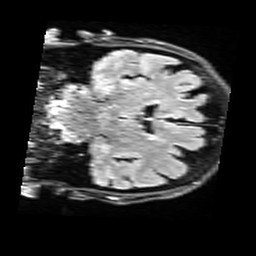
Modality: FLAIR
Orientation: coronal
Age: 68
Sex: female
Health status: healthy
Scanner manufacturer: siemens
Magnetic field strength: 3 T
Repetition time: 9 s
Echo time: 0.088 s